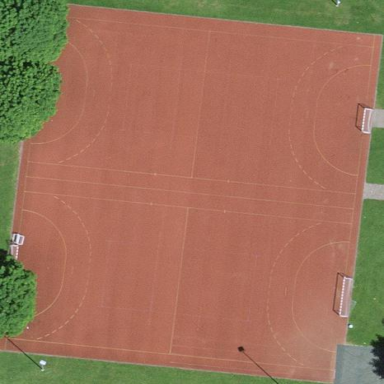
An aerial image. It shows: Basketball court on pitch.